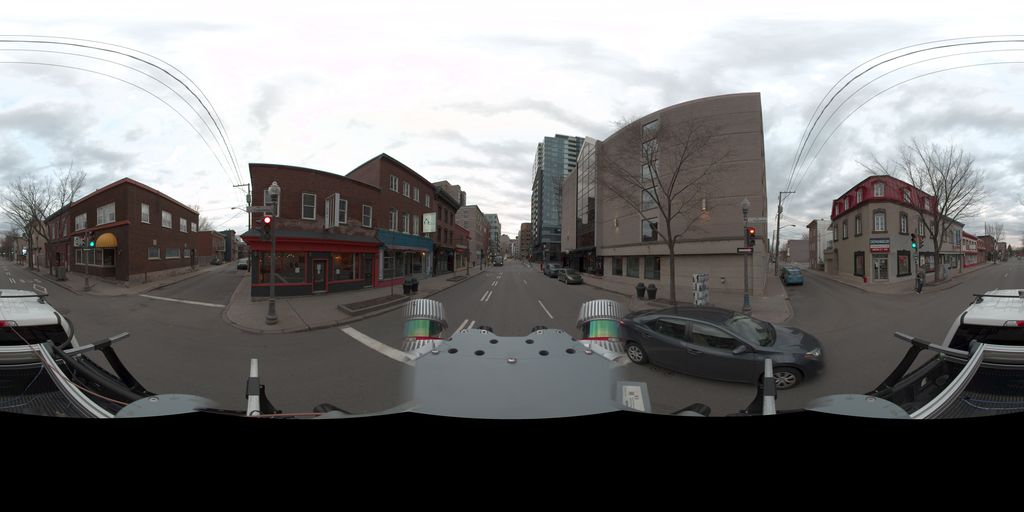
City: quebec_city